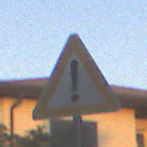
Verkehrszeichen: Gefahrenstelle
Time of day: SunriseSunset
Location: Outdoor (Urban)
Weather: Clear
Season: NotSpecified
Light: Natural